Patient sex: M
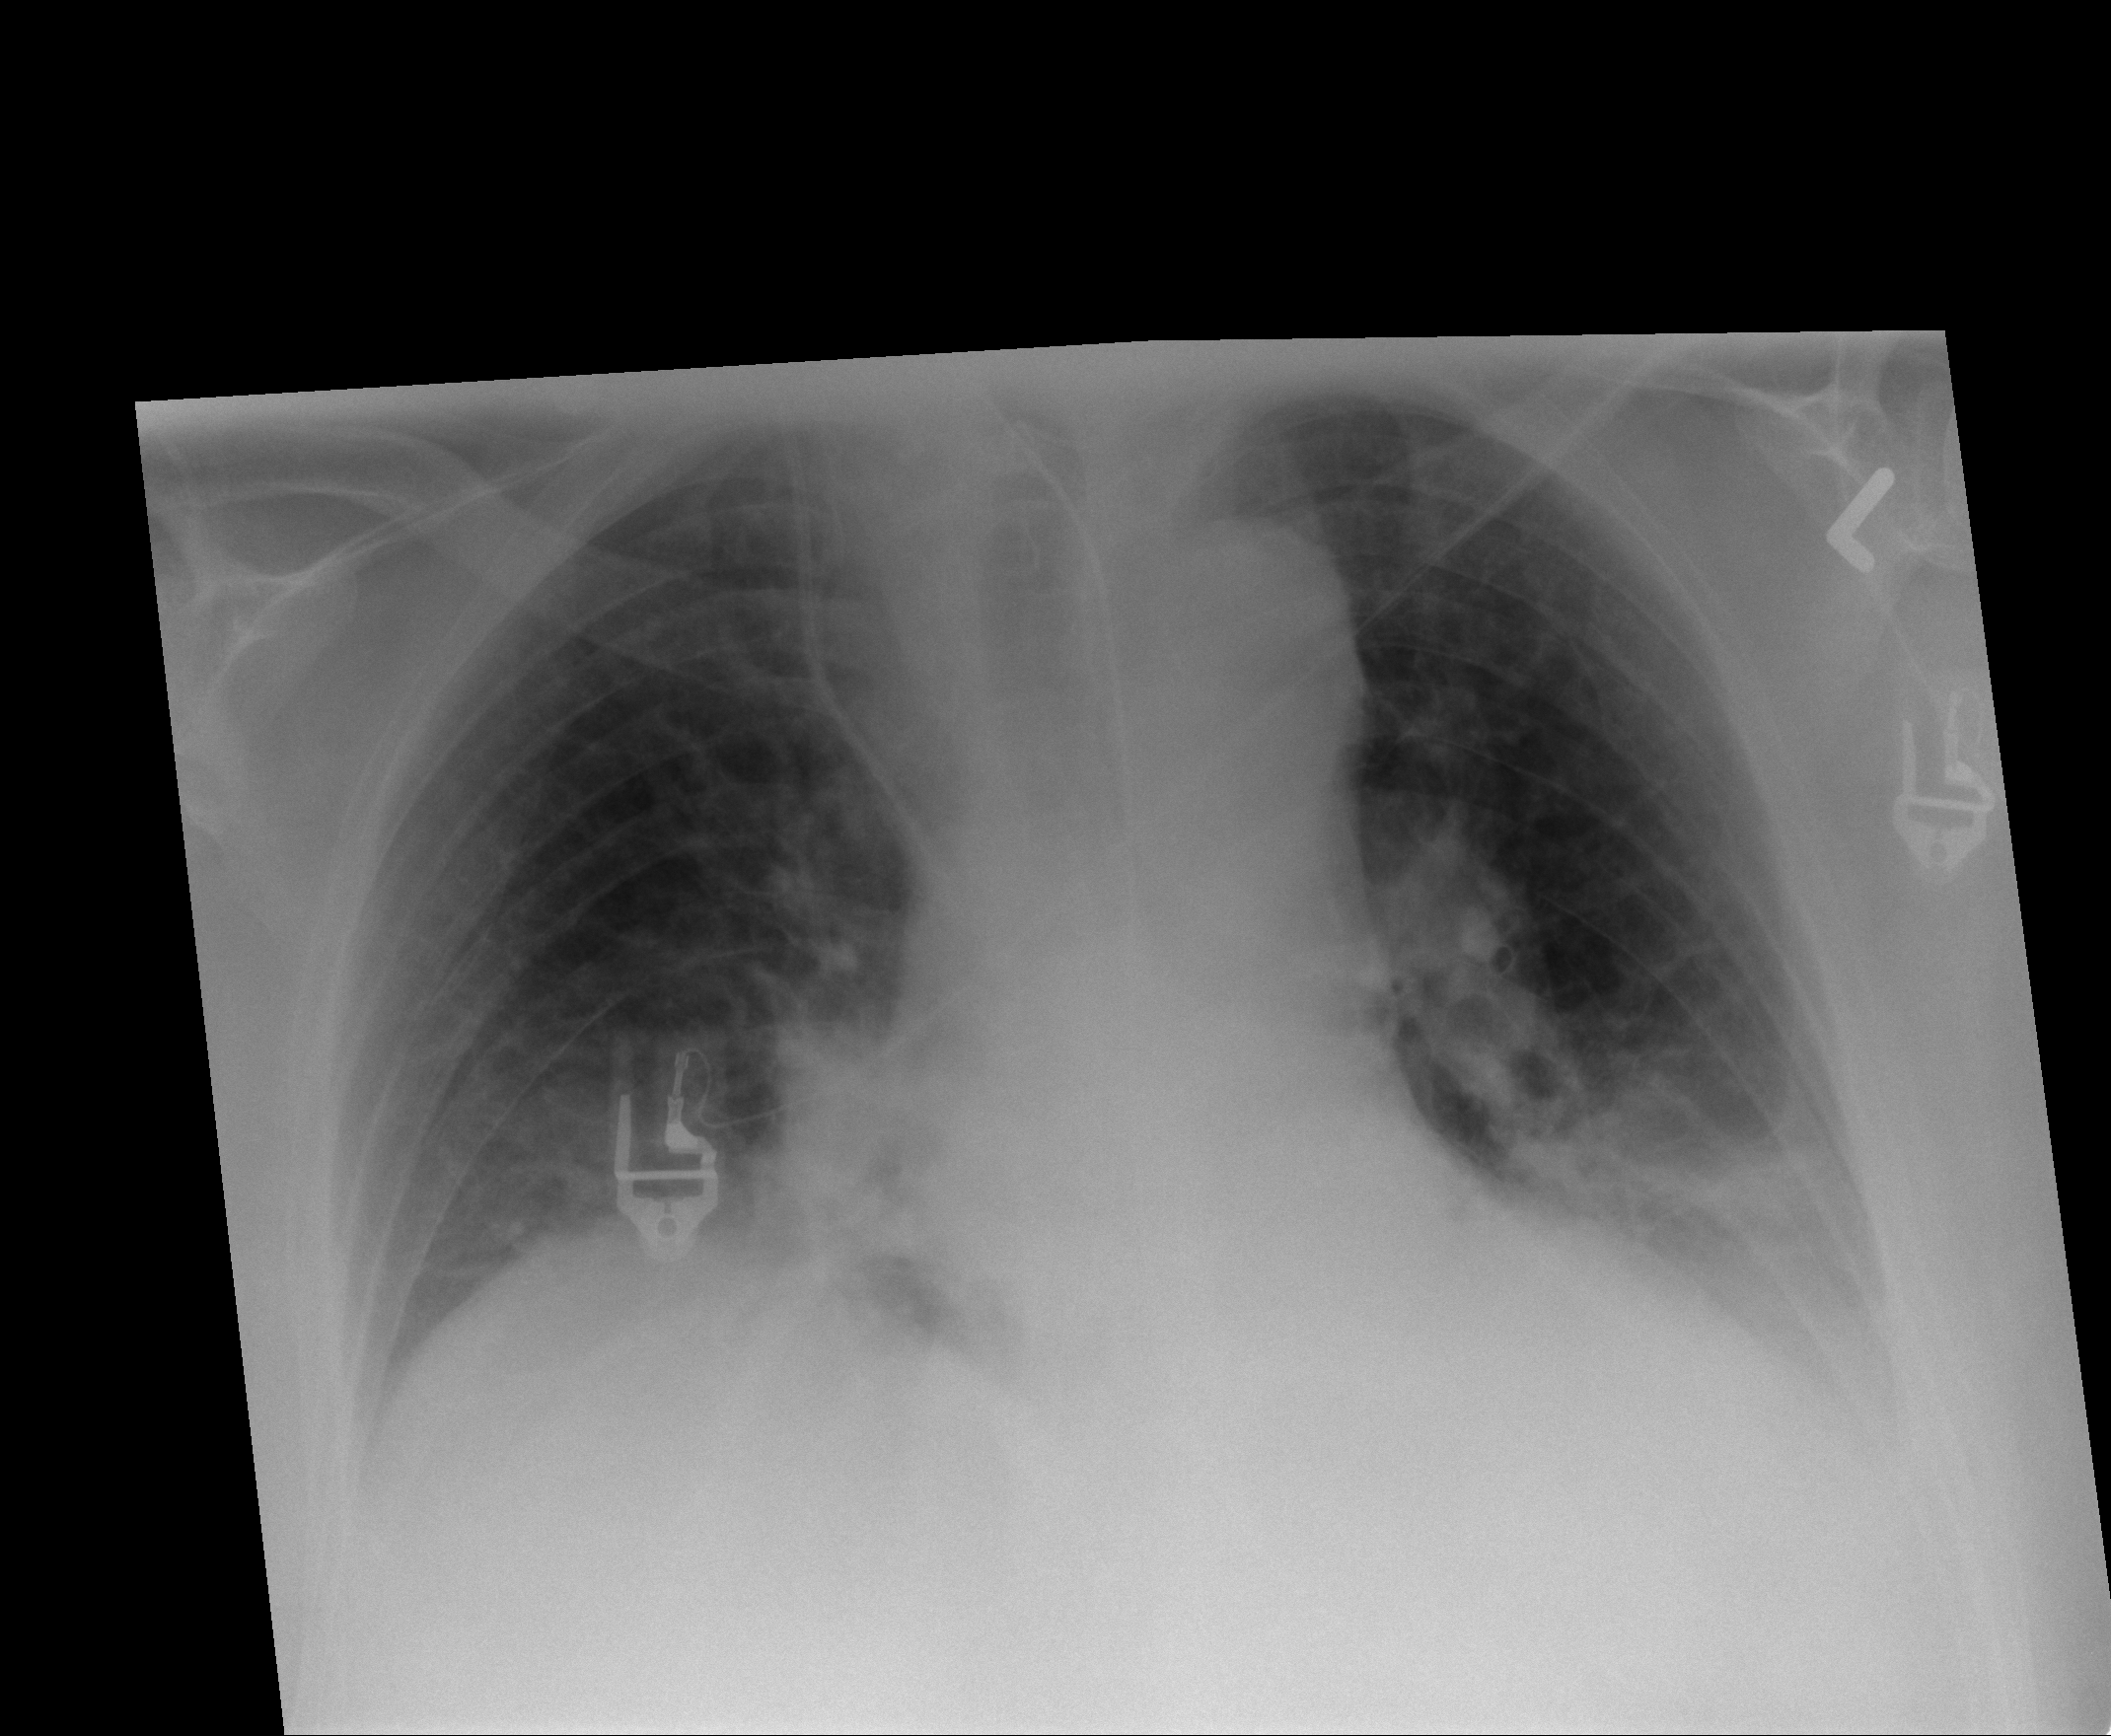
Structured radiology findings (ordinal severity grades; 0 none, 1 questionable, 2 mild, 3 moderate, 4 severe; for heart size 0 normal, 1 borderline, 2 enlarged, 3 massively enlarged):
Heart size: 0
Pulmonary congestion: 0
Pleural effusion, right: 0
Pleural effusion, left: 2
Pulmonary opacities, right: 0
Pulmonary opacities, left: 2
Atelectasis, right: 2
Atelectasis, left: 2